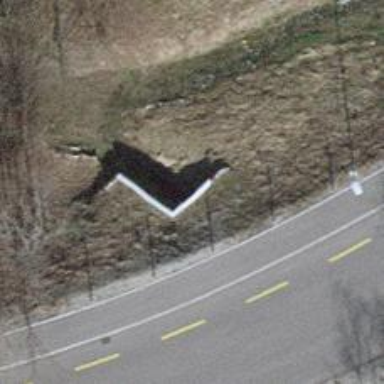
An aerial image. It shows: Culvert tunnel.